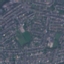
Land use / land cover class: Residential